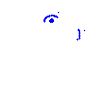
Particle: kaon